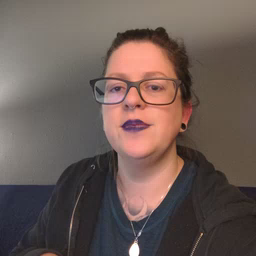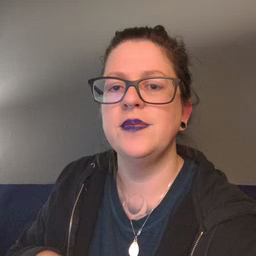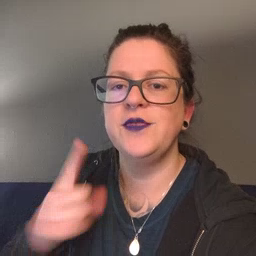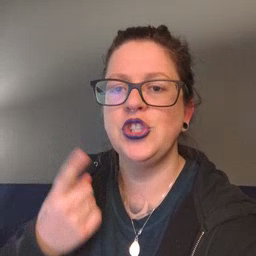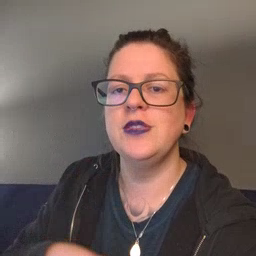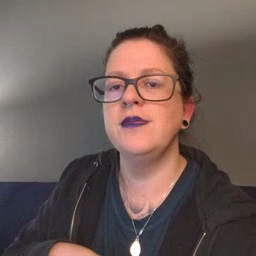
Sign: first